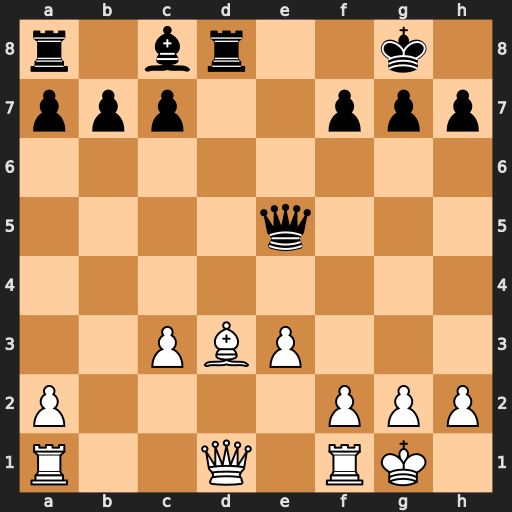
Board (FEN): r1br2k1/ppp2ppp/8/4q3/8/2PBP3/P4PPP/R2Q1RK1
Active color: w
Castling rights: -
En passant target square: -
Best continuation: Bxh7+ Kxh7 Qxd8